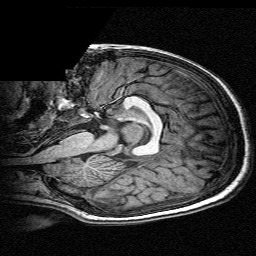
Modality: T1w
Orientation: sagittal
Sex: female
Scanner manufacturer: siemens
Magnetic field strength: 3 T
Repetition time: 2.3 s
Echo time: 0.00336 s